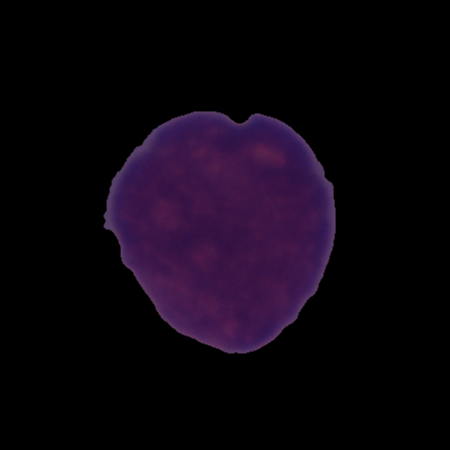
Label: cancer